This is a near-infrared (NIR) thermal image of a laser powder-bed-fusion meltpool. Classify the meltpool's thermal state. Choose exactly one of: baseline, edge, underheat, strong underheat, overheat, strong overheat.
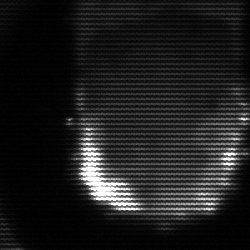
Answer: baseline